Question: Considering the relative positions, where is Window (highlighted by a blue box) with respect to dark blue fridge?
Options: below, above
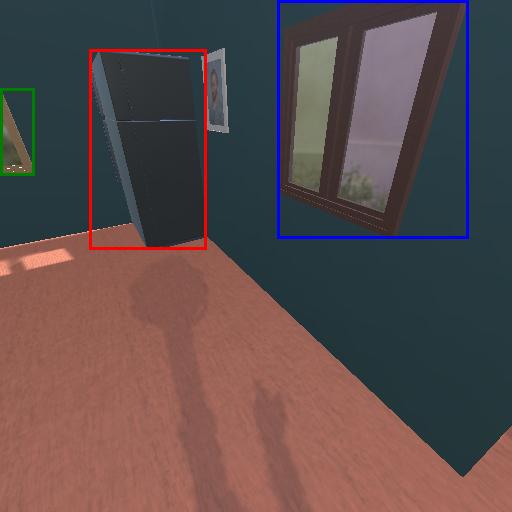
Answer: below